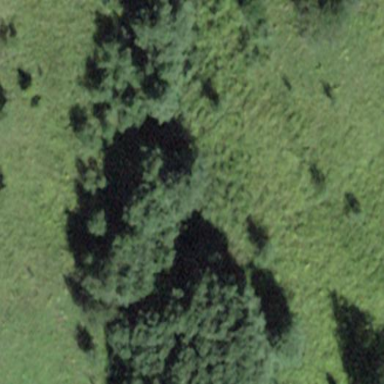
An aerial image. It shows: Forest area.